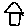
Label: house